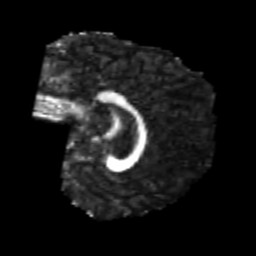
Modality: FA
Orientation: sagittal
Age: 22
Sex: male
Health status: healthy
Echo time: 0.074 s